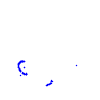
Particle: proton